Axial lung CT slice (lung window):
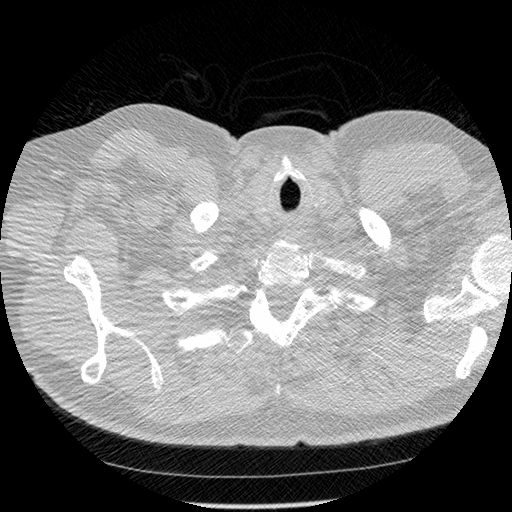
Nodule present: no